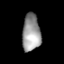
Tissue: lung
Cell type: Others
Senescence score: 0.201
Nuclear area (px): 662
Mean DAPI intensity: 153.879